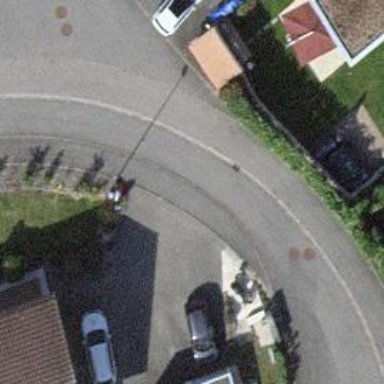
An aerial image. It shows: Asphalt footway with unmarked crossing.